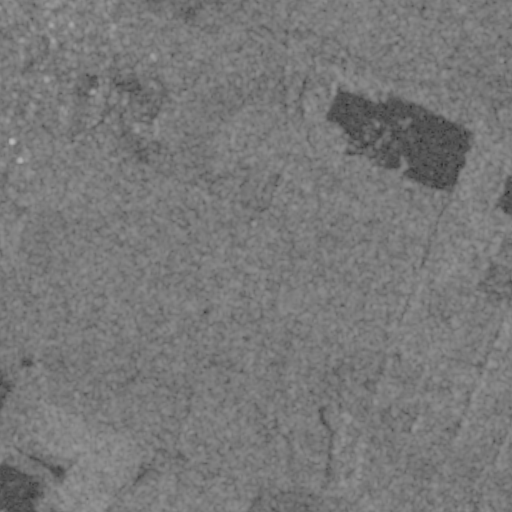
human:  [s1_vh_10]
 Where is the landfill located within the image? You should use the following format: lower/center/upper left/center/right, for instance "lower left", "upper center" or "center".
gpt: The landfill is located in the upper center of the image.
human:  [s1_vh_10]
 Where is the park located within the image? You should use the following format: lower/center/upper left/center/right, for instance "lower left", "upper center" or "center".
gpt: The park is located in the upper left of the image.
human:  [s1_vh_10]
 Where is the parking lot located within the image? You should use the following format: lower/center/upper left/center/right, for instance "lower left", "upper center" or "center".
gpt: The parking lot is located in the upper left of the image.
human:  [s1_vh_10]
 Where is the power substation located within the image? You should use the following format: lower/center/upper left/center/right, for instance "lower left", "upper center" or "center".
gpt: The power substation is located in the upper right of the image.
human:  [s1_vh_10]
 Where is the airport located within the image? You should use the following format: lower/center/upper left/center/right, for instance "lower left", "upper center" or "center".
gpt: There is no airport in the image.

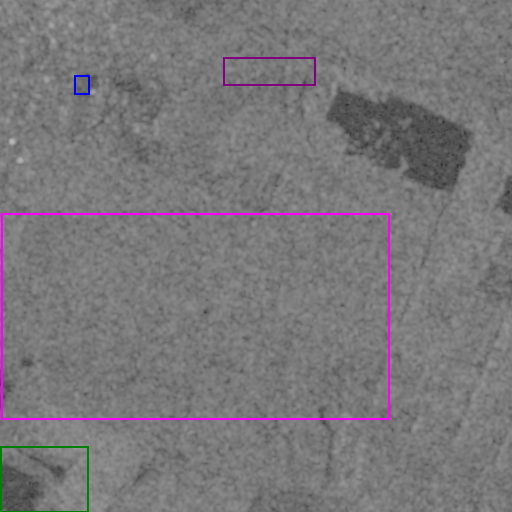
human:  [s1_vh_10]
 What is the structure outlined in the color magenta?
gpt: The structure outlined in magenta is a crop field.
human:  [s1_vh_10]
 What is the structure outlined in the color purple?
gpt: The structure outlined in purple is a landfill.
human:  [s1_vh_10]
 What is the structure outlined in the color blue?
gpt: The structure outlined in blue is a park.
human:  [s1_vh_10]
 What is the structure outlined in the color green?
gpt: The structure outlined in green is a quarry.
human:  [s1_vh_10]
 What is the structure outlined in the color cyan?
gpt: There is no cyan outline.